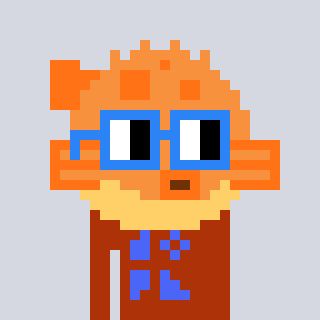
a pixel art character with square blue glasses, a pufferfish-shaped head and a hotbrown-colored body on a cool background